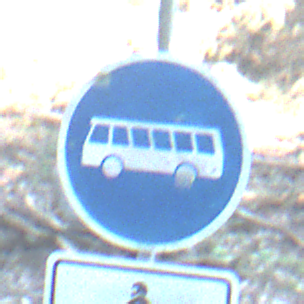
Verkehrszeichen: Busssonderstreifen
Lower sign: EinspurigeFahrzeugeFrei3
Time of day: MorningAfternoon
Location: Outdoor (Nature)
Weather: Clear
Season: NotSpecified
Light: Natural